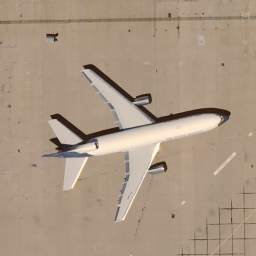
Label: airplane